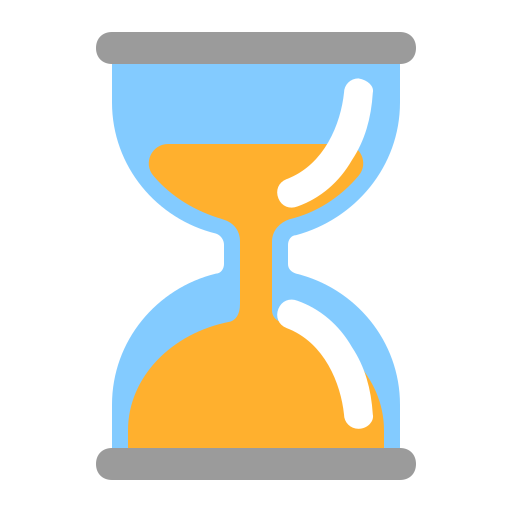
hourglass done flat